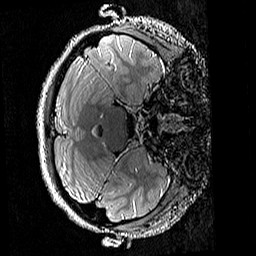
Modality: T2w
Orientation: axial
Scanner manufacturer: siemens
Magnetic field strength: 3 T
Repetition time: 3.2 s
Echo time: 0.428 s